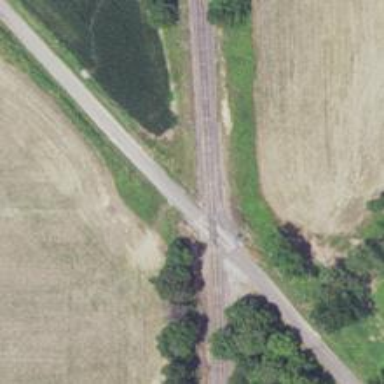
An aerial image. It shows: Level crossing along the railway.